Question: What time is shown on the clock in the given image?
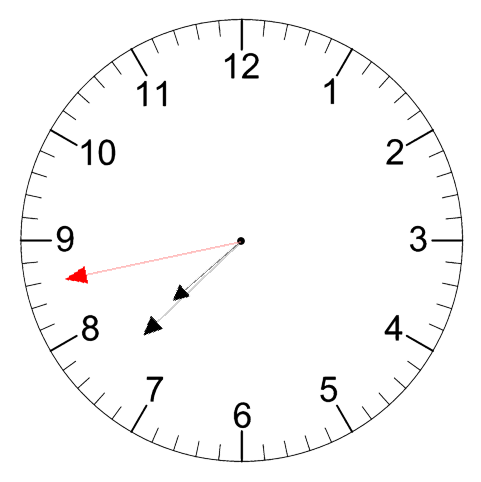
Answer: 07:37:43